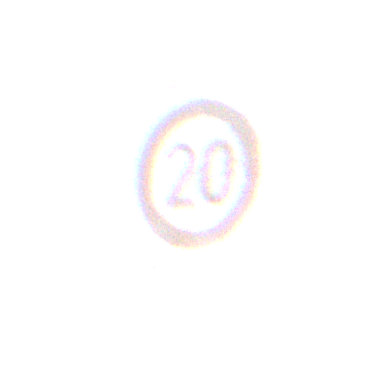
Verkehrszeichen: EndeZone20
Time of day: SunriseSunset
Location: Outdoor (Nature)
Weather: Overcast
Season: NotSpecified
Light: Natural